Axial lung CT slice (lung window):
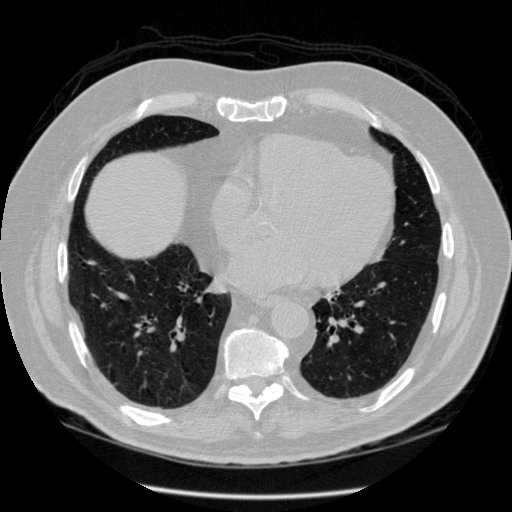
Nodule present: no